【题型】填空题　【知识点】平面几何　【难度】medium
已知动点 $P$ 以每秒 $2\text{cm}$ 的速度沿图 1 的边框按从 $B \to C \to D \to E \to F \to A$ 的路径移动，相应的 $\triangle ABP$ 的面积 $y(\text{cm}^2)$ 与时间 $x$（秒）之间的关系如图 2 中的图象所示。其中 $AB = 4\text{cm}$，则 $c = $\_\_\_\_\_\_；当 $x = $\_\_\_\_\_\_ 时，$\triangle ABP$ 的面积是 $10\text{cm}^2$。

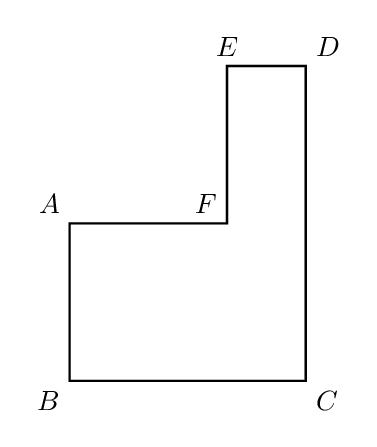
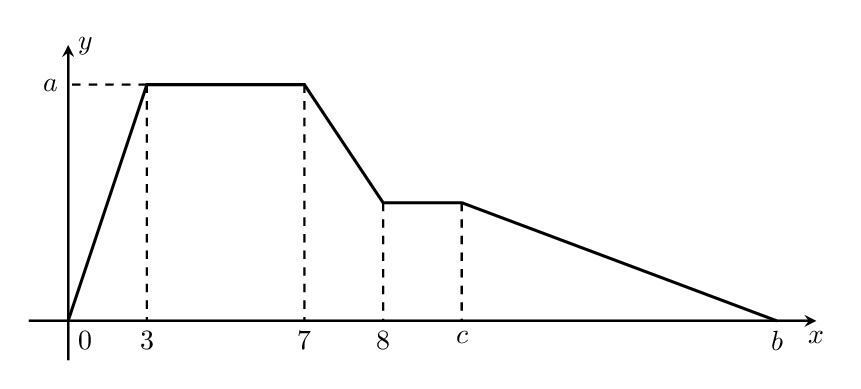
【解答】

\noindent \textbf{【答案】} $10$；$2.5$或$7.5$

\vspace{0.2cm}
\noindent \textbf{【分析】} 本题考查了动点问题的函数图象，数形结合是解题的关键．
根据函数图象结合题意分析，分别求得$BC$，$CD$，$DE$的长，进而根据路程除以速度等于时间得出$c$的值，根据$\triangle ABP$的面积是$10\text{cm}^2$，得出点$P$的位置，进而即可求解．

\vspace{0.2cm}
\noindent \textbf{【详解】} 解：依题意，当$P$从$B \to C$运动时，$y$增大，则$BC=2 \times 3=6(\text{cm})$，
当$P$从$C \to D$运动时，$y$不变，根据函数图象可得$CD=(7-3) \times 2=8(\text{cm})$，
当$P$从$D \to E$运动时，$y$减小，结合函数图象可得$DE=(8-7) \times 2=2(\text{cm})$，
$\therefore EF=CD-AB=4\text{cm}$，
$\therefore c-8=4 \div 2=2$，
$\therefore c=10$；

$\therefore AF=BC-DE=6-2=4(\text{cm})$，
$\because \dfrac{1}{2}AB \cdot AF=\dfrac{1}{2} \times 4 \times 4=8$，$\triangle ABP$的面积是$10\text{cm}^2$；
$\therefore P$点在$BC$上或$DE$上，$P$到$AB$的距离为$\dfrac{2 \times 10}{4}=5(\text{cm})$，
$\therefore PB=5$，则$x=\dfrac{5}{2}=2.5(\text{sec})$，
或$BC+CD+DP=6+8+1=15(\text{cm})$，
$\therefore x=\dfrac{15}{2}=7.5(\text{sec})$．